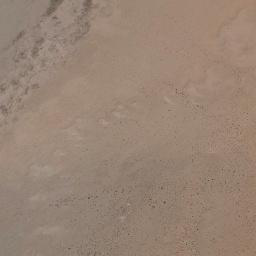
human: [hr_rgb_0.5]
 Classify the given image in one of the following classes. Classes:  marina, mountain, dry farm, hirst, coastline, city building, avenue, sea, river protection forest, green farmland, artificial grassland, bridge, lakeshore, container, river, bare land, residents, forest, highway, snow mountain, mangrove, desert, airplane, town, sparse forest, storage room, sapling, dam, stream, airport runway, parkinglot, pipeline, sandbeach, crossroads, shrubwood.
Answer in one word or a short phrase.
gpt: desert